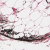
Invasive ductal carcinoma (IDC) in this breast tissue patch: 0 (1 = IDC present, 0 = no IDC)